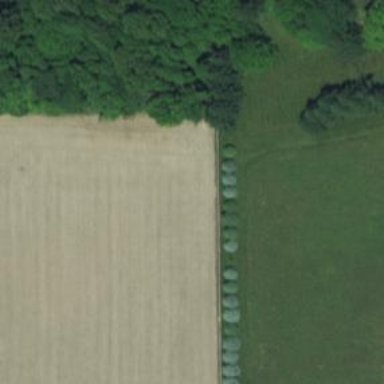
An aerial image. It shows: Row of trees in natural setting.